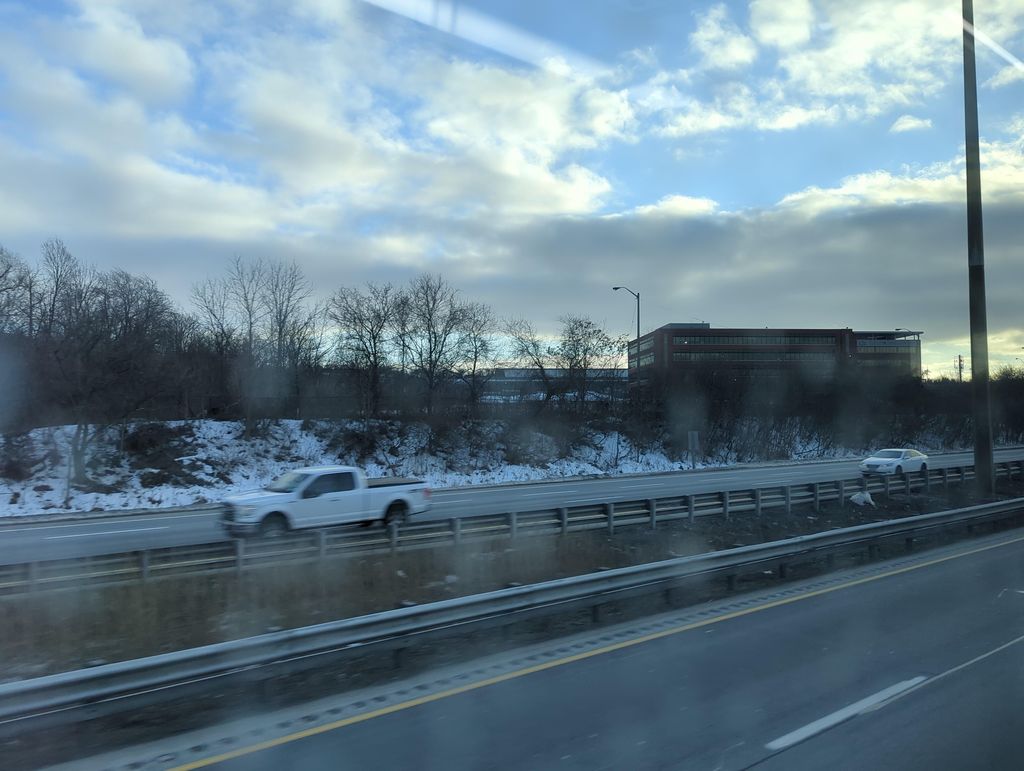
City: hamilton